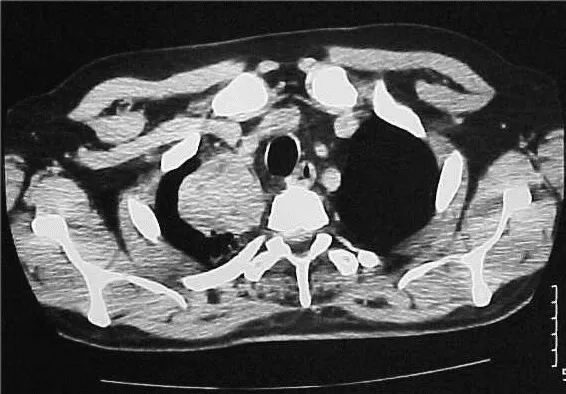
CT-scan of the chest showing a 60 x 53 mm invasive process in the right upper lobe of the lung.
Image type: radiology (ct)